Field crop: maize
Growth stage: 2
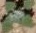
Species: chenopodium